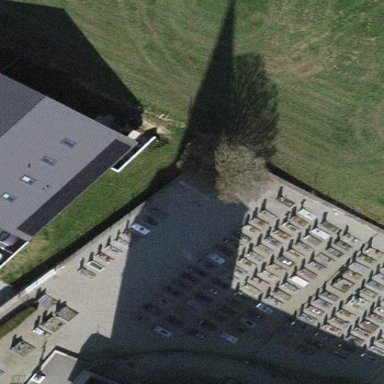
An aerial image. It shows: Graveyard.